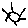
Label: sun